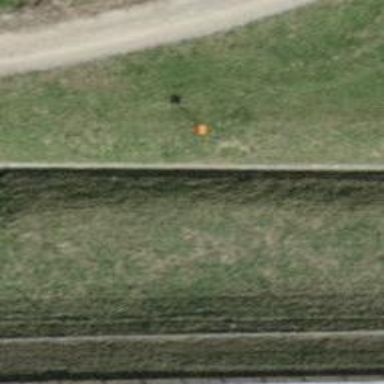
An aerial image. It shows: Pipeline marker.